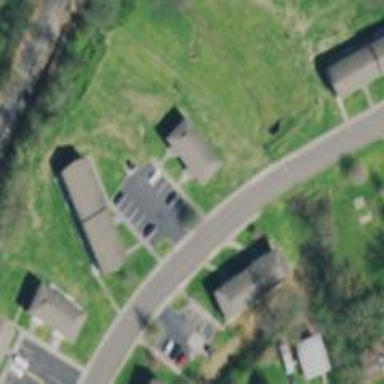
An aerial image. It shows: Driveway leading to service road.